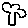
Label: tree